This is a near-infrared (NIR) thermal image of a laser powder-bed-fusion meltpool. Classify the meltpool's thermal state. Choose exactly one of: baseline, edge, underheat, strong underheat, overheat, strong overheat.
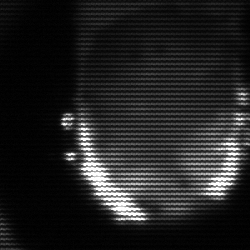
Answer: baseline